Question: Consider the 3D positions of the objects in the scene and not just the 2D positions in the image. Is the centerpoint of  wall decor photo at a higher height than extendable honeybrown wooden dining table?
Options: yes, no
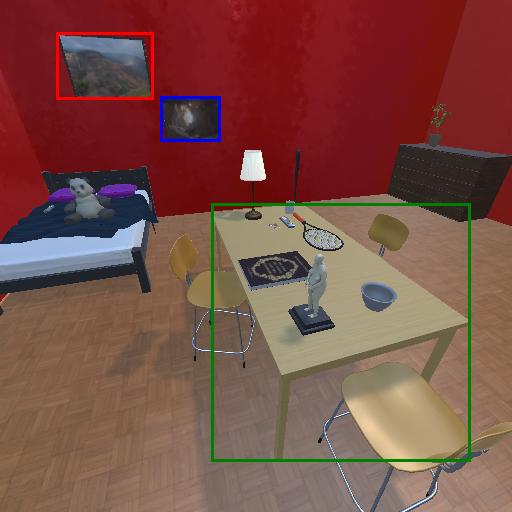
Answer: yes